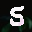
Label: 5